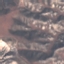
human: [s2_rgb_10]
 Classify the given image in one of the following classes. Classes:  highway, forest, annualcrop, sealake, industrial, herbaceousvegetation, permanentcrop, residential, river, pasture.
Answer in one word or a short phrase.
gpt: HerbaceousVegetation